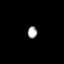
Tissue: prostate
Cell type: B cells
Senescence score: 0.7871
Nuclear area (px): 112
Mean DAPI intensity: 167.9375